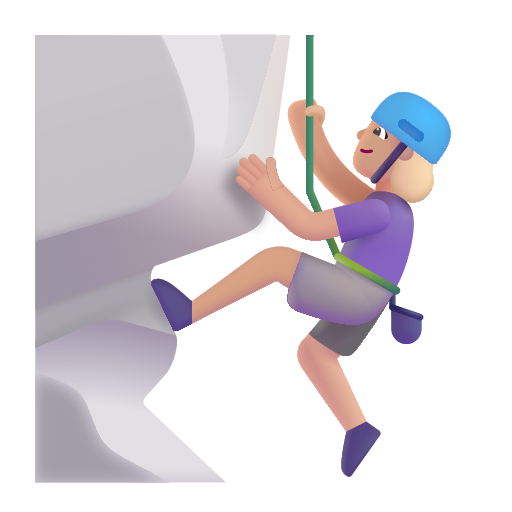
woman climbing color  light